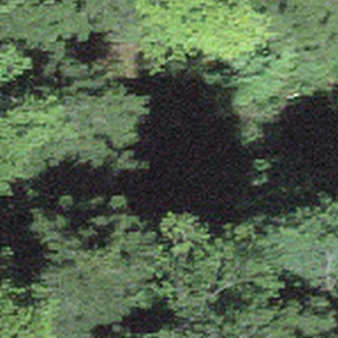
Label: other